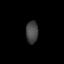
Tissue: lung
Cell type: Fibroblasts
Senescence score: 0.5446
Nuclear area (px): 261
Mean DAPI intensity: 69.996